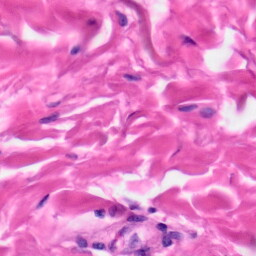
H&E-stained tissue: Skin